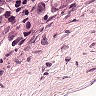
Metastatic tissue present: yes